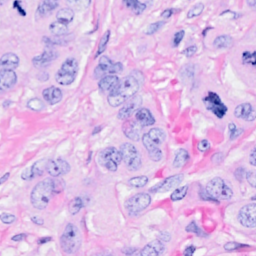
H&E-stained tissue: Breast